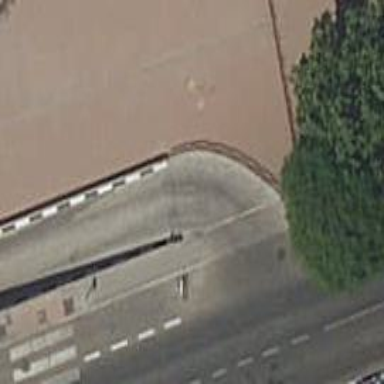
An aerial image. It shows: Unmarked crossing on the road.